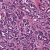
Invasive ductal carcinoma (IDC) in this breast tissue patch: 1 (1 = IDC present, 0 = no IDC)